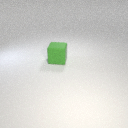
large green rubber cube